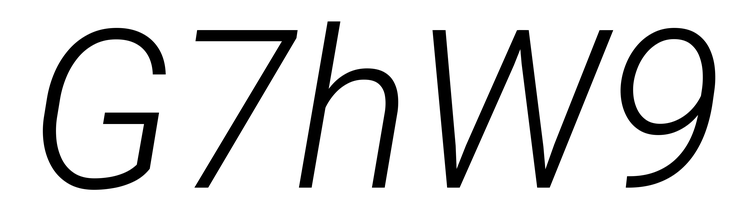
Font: Roboto-Italic_Light_Italic